Question: I try to develop a web based survey creation and filling app on ASP.NET and C# getting data from Sql Server. I use to bind my question names and answers. Below in the picture, I need to show in RadioButtonList (not with the question name) and in a label lblQuestion as;
'''
protected void rbtnQuestions_SelectedIndexChanged(object sender, EventArgs e)
{
General.myquestionid = System.Convert.ToInt32(rbtnQuestions.SelectedValue);
lblQuestion.Text = rbtnQuestions.SelectedItem.Text;
}
'''
I also need the "id" of survey_question table to display the answers below the question since I use it in event.

But since I use , both and show the same thing. My way of binding the data is below:
'''
string sqlStr = "SELECT id, question_no, question, survey_answer_type_id FROM survey_question WHERE survey_id = '" + General.mysurveyid + "'";
cmd = new SqlCommand(sqlStr, connection);
da.SelectCommand = cmd;
da.Fill(data);
rbtnQuestions.DataSource = data;
rbtnQuestions.DataTextField = "question";
rbtnQuestions.DataValueField = "id";
rbtnQuestions.DataBind();
cmd.Dispose();
'''
How can I achieve this?
Thanks.
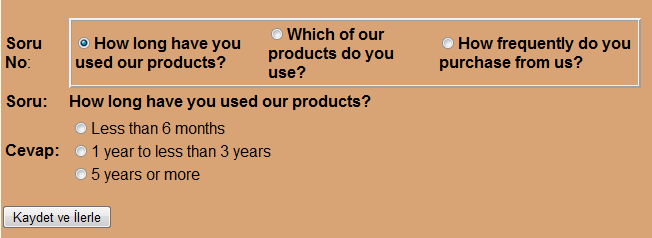
Answer: On Page load event Set
'''
protected void Page_Load(object sender, EventArgs e)
{
if (!IsPostBack)
{
string sqlStr = "SELECT id,question_no, CONVERT(varchar(10),(ROW_NUMBER() over (order by question desc))) AS QueNo,question, survey_answer_type_id FROM survey_question WHERE survey_id = '" + General.mysurveyid + "'";
cmd = new SqlCommand(sqlStr, connection);
da.SelectCommand = cmd;
da.Fill(data);
ViewState["data"] = data;
rbtnQuestions.DataSource = data;
rbtnQuestions.DataTextField = "QueNo";
rbtnQuestions.DataValueField = "id";
rbtnQuestions.DataBind();
cmd.Dispose();
}
}
'''
And Question Set On SelectedIndexChanged Event
'''
protected void rbtnQuestions_SelectedIndexChanged(object sender, EventArgs e)
{
DataSet ds = (DataSet)ViewState["data"];
DataRow[] row = ds.Tables[0].Select("id = '" + rbtnQuestions.SelectedValue + "'");
lblQuestion.Text = row[0]["question"].ToString();
}
'''